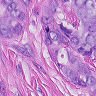
Metastatic tissue present: yes